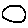
Label: circle